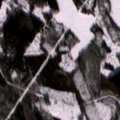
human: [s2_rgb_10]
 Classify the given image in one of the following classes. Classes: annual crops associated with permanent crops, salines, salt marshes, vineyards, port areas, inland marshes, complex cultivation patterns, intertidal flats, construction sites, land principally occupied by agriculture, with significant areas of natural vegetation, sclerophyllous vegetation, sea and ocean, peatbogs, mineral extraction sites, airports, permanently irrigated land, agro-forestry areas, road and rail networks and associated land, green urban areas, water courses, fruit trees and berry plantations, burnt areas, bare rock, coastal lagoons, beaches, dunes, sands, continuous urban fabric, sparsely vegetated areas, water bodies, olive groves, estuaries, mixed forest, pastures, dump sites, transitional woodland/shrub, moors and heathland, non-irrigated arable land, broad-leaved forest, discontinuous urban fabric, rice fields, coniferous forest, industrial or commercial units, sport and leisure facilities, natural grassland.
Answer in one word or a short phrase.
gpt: non-irrigated arable land, coniferous forest, mixed forest, transitional woodland/shrub